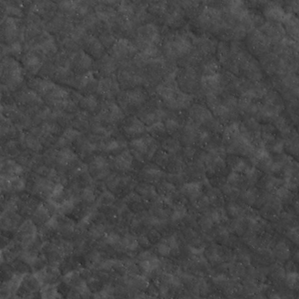
Label: non_frost